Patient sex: M
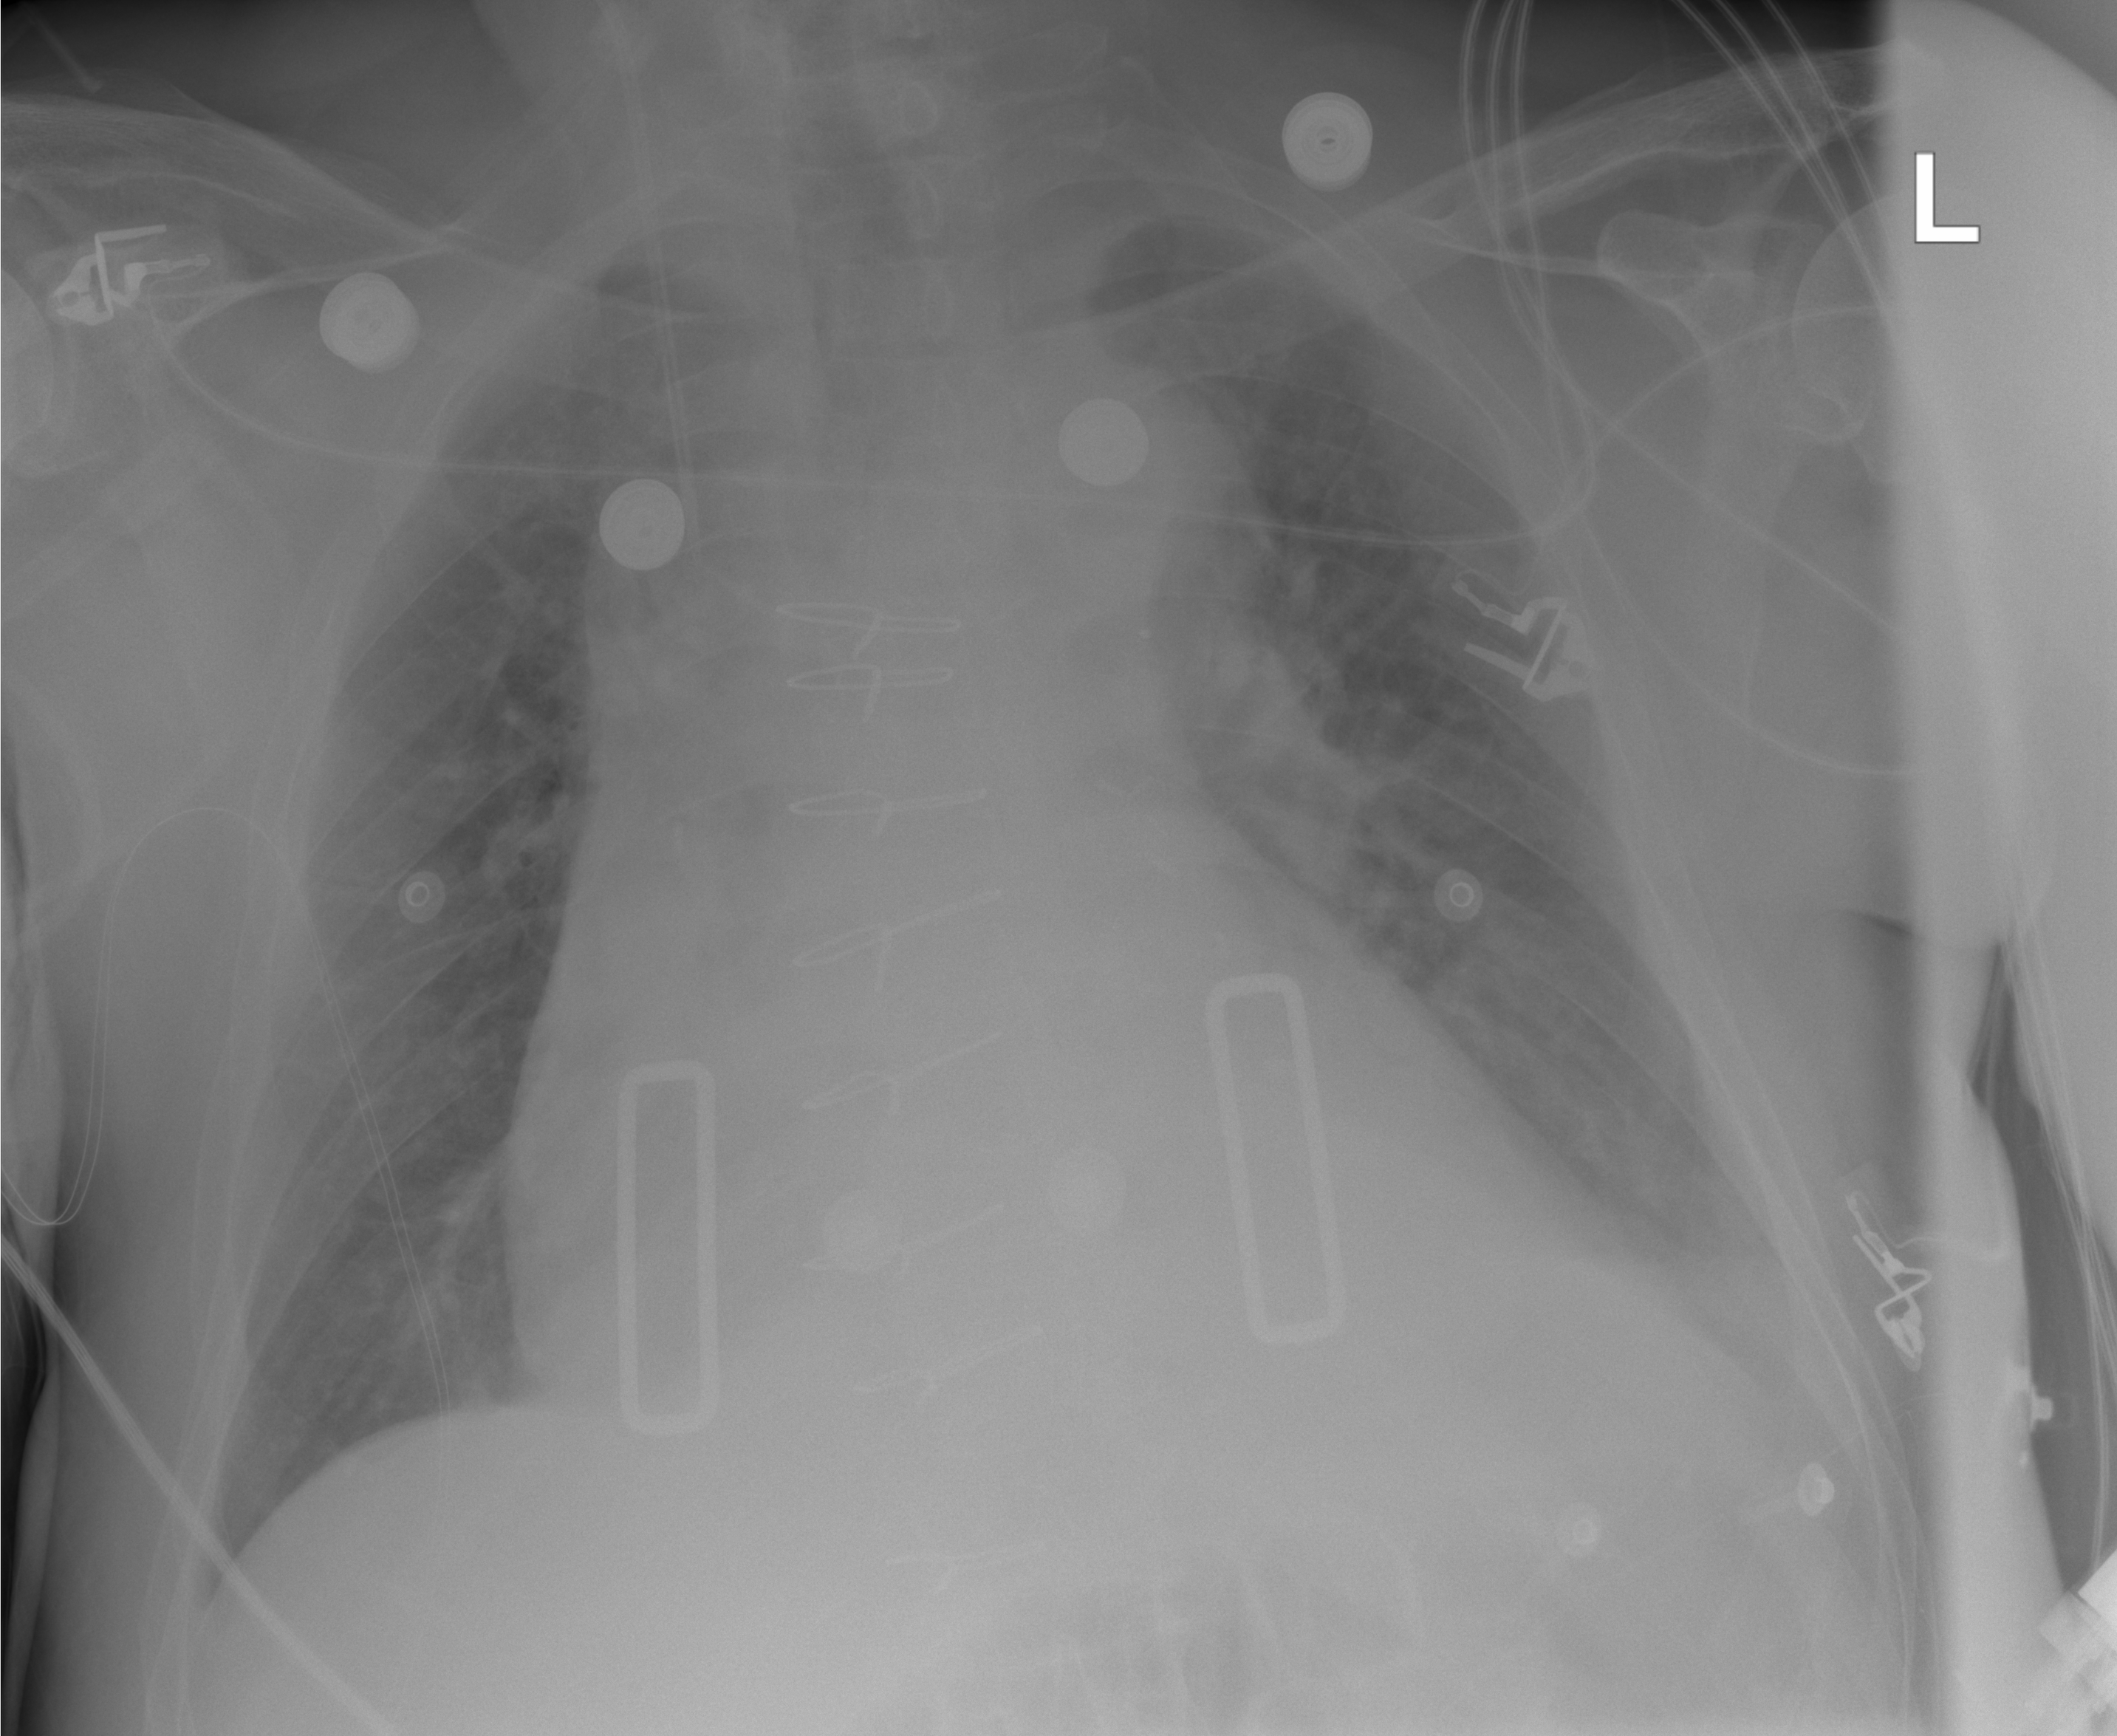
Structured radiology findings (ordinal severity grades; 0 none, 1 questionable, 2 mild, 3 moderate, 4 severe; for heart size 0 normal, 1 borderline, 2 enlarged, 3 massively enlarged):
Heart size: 3
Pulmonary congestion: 2
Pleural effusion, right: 0
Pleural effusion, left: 2
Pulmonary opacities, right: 0
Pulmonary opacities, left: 0
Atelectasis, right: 0
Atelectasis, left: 2